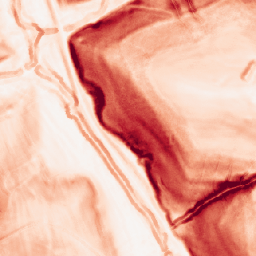
Category: morphological
Decomposition family: morphological_gradient
Decomposition parameters: size: 3
shape: disk
Upsampling method: area
Upsampling parameters: scale: 4
Upsampling scale: 4